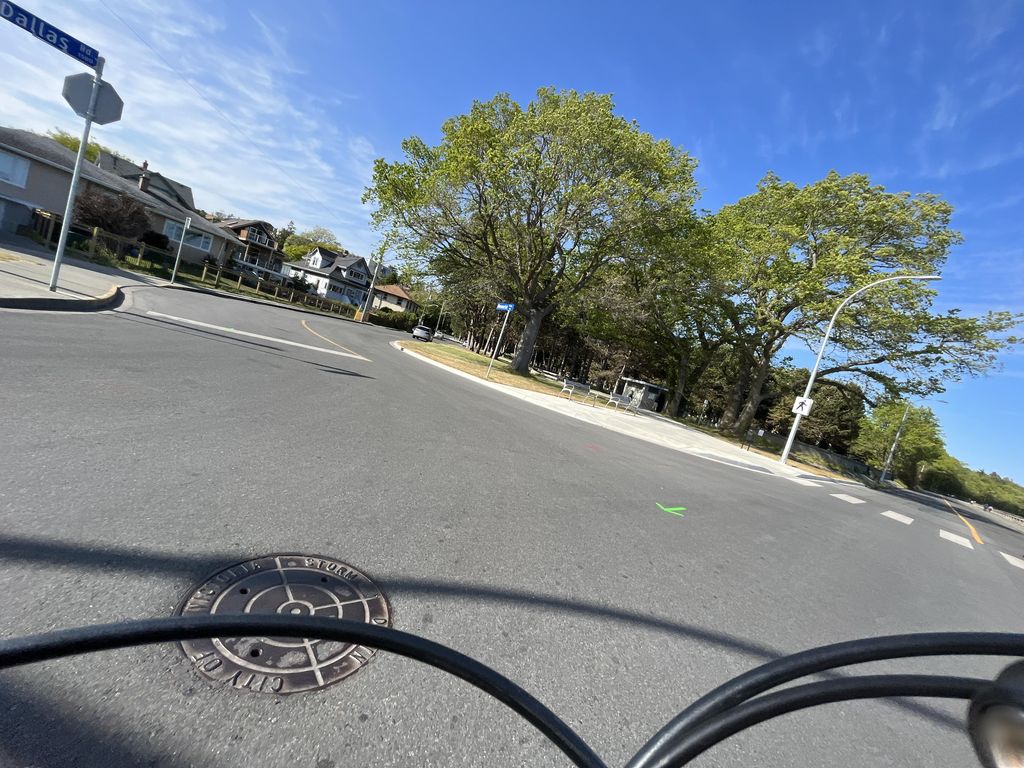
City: victoria